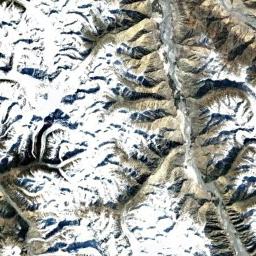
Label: snowberg